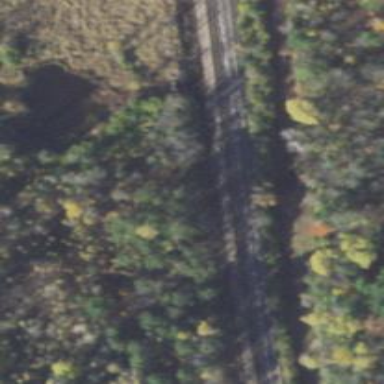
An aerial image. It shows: Railway track.